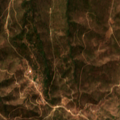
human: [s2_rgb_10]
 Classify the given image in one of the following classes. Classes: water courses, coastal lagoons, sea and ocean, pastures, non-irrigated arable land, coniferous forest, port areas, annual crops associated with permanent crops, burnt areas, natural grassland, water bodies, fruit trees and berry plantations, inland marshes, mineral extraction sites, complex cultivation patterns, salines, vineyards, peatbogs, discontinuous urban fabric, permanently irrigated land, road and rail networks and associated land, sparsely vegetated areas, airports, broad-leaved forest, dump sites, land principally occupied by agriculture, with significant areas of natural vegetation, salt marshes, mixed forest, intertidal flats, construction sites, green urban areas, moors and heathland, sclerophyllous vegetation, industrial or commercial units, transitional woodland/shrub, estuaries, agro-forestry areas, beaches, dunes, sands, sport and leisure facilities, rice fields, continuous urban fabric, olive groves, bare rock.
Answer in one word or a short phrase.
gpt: land principally occupied by agriculture, with significant areas of natural vegetation, broad-leaved forest, sclerophyllous vegetation, transitional woodland/shrub